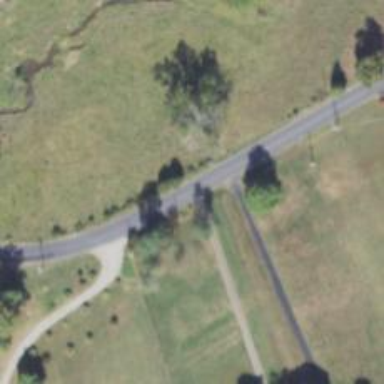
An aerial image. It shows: Driveway.